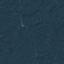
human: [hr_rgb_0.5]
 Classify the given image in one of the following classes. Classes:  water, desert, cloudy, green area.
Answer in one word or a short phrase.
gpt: green area